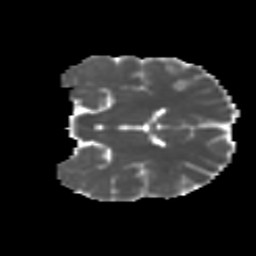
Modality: MD
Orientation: coronal
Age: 16
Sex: male
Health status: ill
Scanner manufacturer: ge
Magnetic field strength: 3 T
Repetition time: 6.752 s
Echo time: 0.079 s